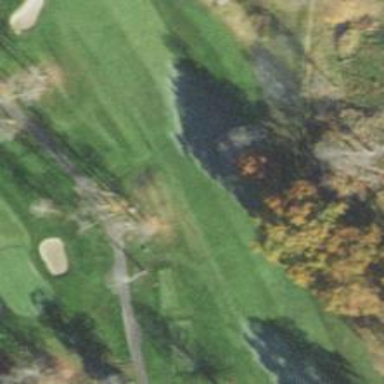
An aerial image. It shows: Golf hole.